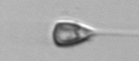
Label: Asterionellopsis_glacialis